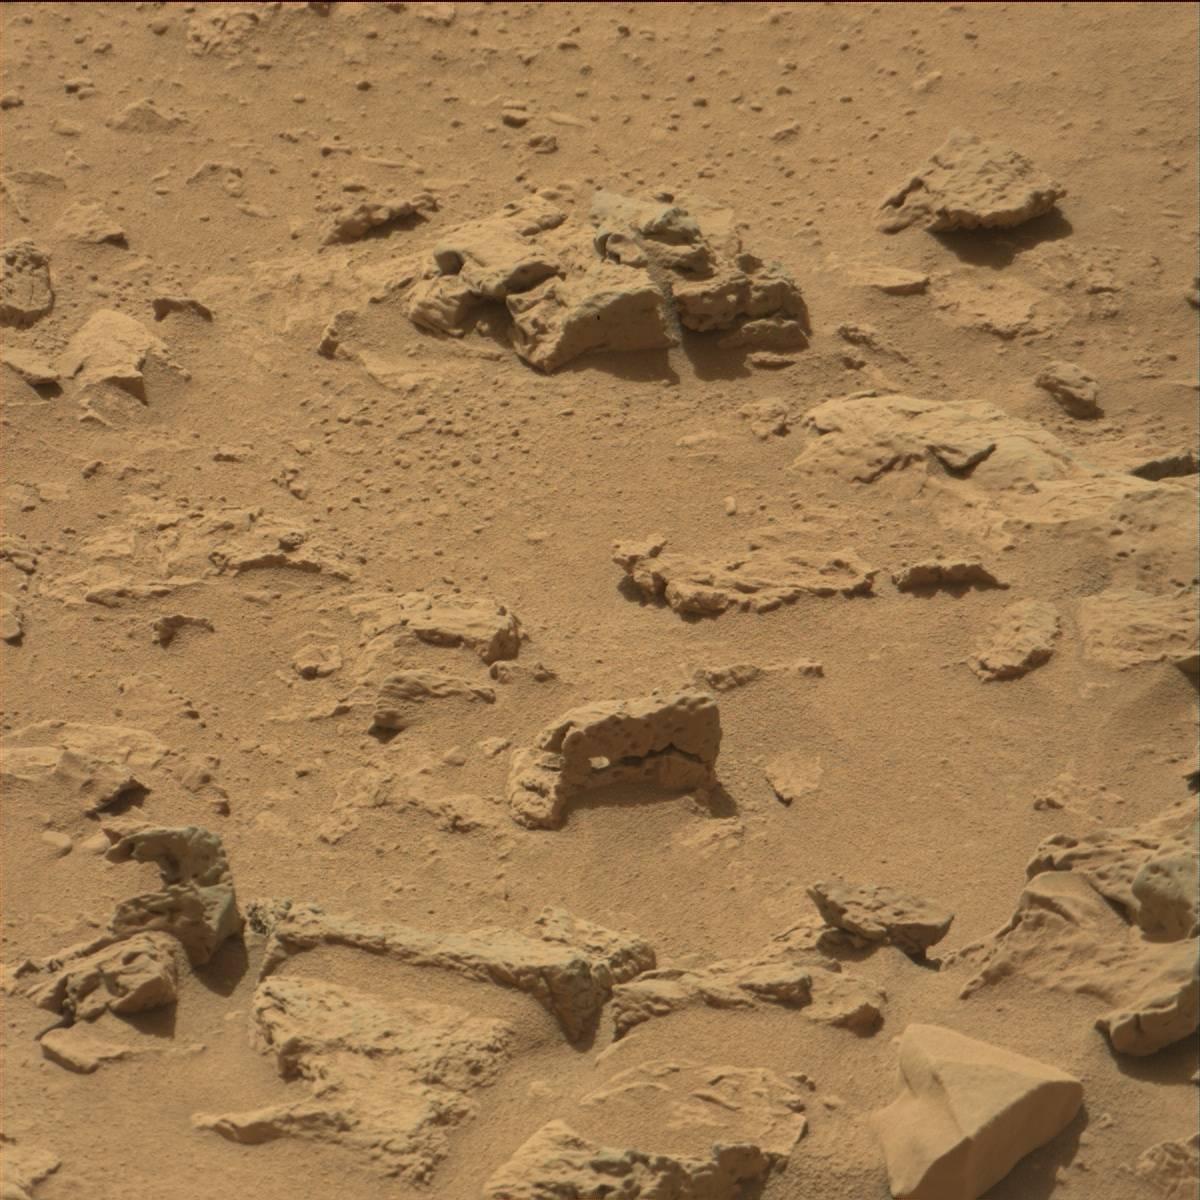
Terrain classes present: Bedrock, Rock, Sand / Soil